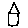
Label: house